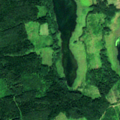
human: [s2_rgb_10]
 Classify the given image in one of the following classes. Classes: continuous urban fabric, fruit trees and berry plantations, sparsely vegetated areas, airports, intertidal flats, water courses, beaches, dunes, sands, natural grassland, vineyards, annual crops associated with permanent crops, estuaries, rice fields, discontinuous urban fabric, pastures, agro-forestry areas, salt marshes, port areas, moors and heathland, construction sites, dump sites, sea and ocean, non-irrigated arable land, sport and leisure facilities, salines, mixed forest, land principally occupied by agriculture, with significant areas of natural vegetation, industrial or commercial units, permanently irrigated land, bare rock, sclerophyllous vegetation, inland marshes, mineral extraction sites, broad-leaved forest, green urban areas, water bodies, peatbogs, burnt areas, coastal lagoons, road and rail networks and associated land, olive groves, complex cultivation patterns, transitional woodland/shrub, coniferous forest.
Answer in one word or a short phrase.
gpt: mixed forest, water bodies, sea and ocean